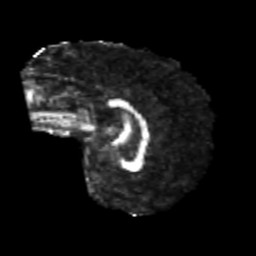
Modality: FA
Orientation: sagittal
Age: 25
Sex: male
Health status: healthy
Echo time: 0.074 s